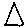
Label: triangle